Question: This question arose when I was trying to draw a standard normal distribution with ggplot (easy to do with stat_function) and also color the area under the curve for different quintiles -

I was able to do this with geom_line and geom_ribbon after I created a data frame with a range of values for x and the corresponding dnorm values for each x as y
'''
data = data.frame(x=seq(-3,3,length.out=1000))
data$y=dnorm(data$x)
data$Quintile <- with(data,ifelse(x<qnorm(0.2),"Bottom",
ifelse(x<qnorm(0.4),"Second",
ifelse(x<qnorm(0.6),"Middle",
ifelse(x<qnorm(0.8),"Fourth","Top")))))
data$Quintile <- factor(data$Quintile, levels=c("Bottom","Second","Middle","Fourth","Top"))
ggplot(data,aes(x=x,y=y,fill=Quintile))+geom_ribbon(aes(ymax=y),ymin=0,alpha=0.5)+
geom_line(color="black")+theme_bw()+theme(legend.position="bottom")+
scale_fill_manual(values=c("darkgreen","red","purple","blue","gray"))+
geom_vline(xintercept=c(qnorm(c(0.2,0.4,0.6,.8))),color=c("darkgreen","red","purple","blue"),size=1)+
scale_y_continuous("",breaks=NULL)+scale_x_continuous("",breaks=NULL)
'''
I find it more appealing to use stat_function and I guess it must be creating its set of y values to plot the line - I tried to access those on other layers to add the colored bands but was unable to do it - I want to see if someone can explain how that can be done or why we can't
In other words instead of generating data myself, and use geom_line to draw the curve, I want to do something like
'''
ggplot(NULL,aes(x=c(-3,3))) + stat_function(fun=dnorm)
'''
and the use the data that stat_function generated to do the coloring - I was not able to get access the generated y values (i tried using ..y.. for example)
Is there a way to use those values? if so how?
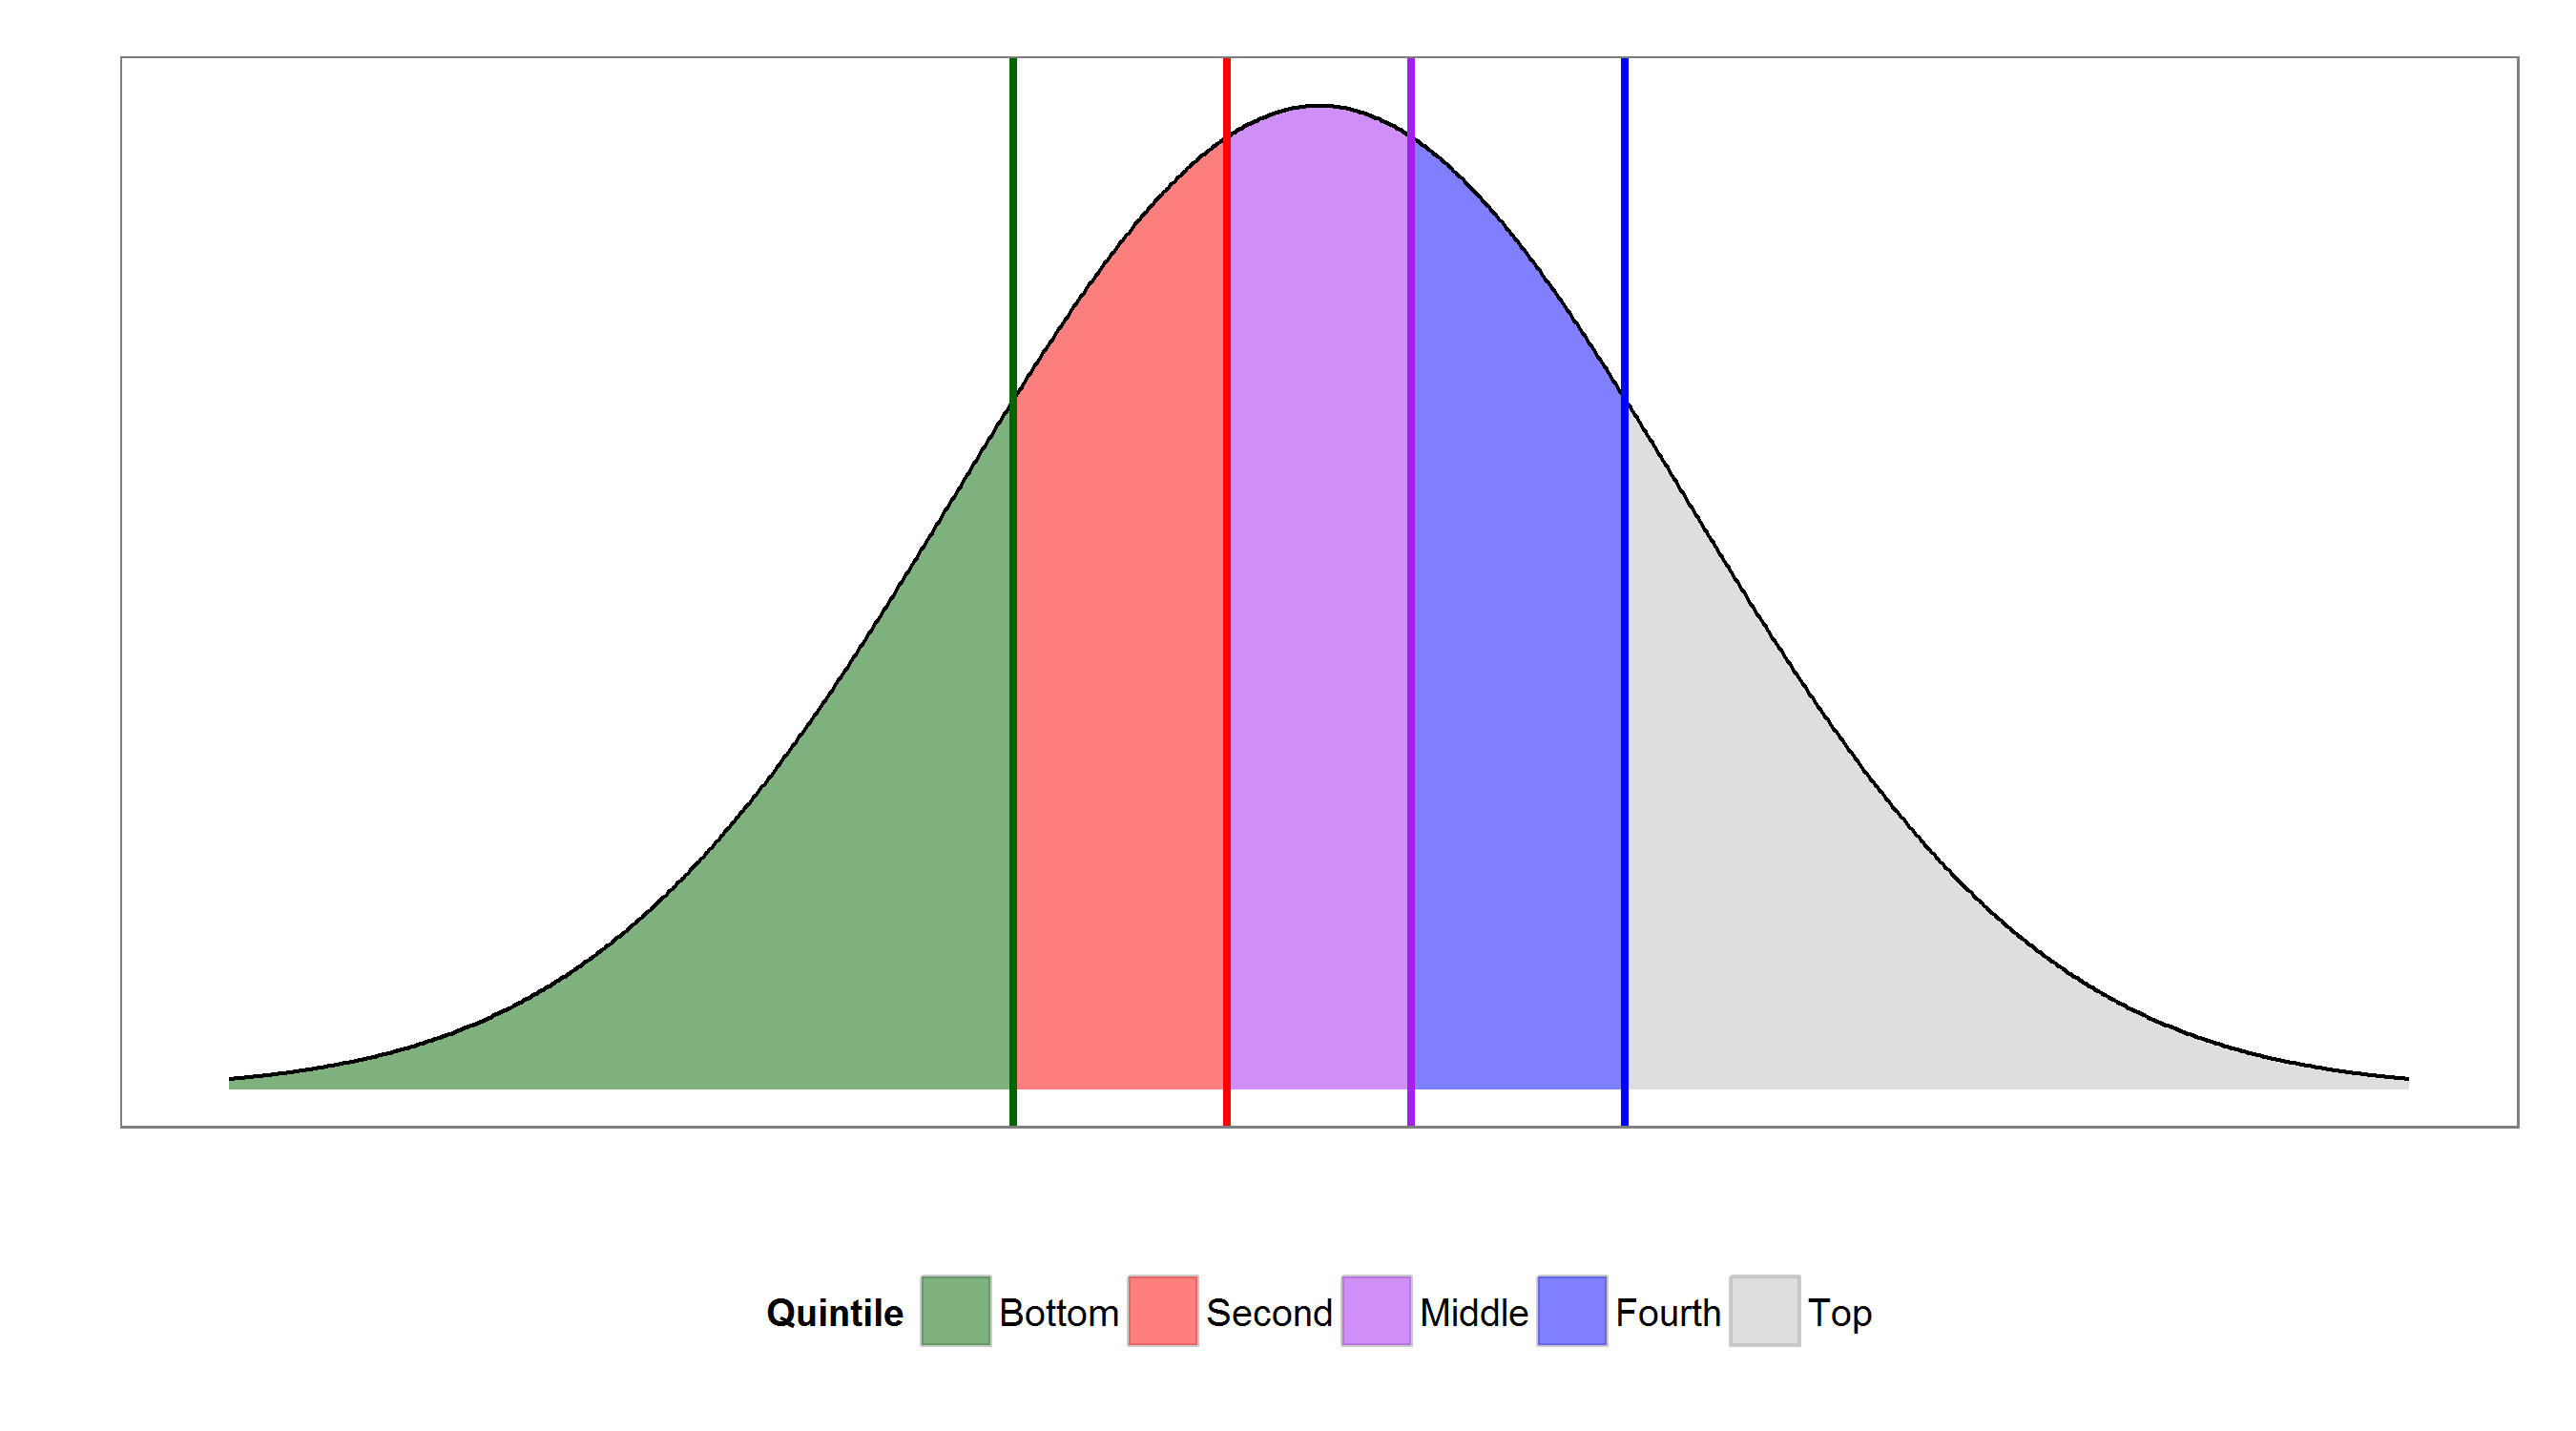
Answer: '''
ggplot(NULL,aes(x=c(-3,3))) +
stat_function(fun=dnorm, geom="ribbon",
mapping = aes(ymin=0,ymax=..y..))
'''